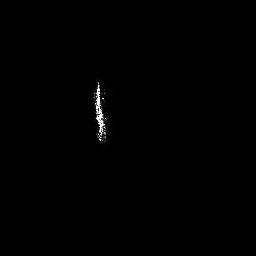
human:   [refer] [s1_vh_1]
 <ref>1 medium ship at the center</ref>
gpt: <box>[[35, 30, 41, 55, 0]]</box>